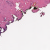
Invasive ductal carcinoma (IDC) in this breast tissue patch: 0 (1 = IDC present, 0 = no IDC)